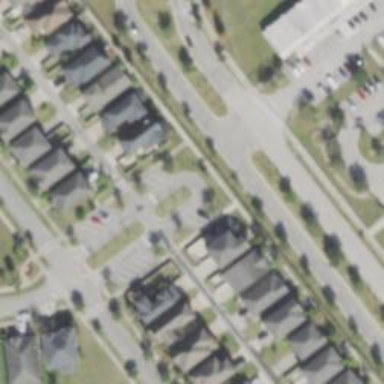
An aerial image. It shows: Residential road.